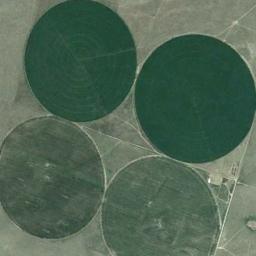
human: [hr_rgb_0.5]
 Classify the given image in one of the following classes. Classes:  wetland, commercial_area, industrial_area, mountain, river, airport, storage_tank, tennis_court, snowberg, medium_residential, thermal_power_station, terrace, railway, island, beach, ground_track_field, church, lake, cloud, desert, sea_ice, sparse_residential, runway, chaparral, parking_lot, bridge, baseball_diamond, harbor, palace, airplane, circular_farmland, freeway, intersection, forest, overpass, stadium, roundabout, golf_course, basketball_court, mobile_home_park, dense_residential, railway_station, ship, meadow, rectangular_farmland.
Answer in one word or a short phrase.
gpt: circular_farmland